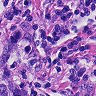
Metastatic tissue present: yes